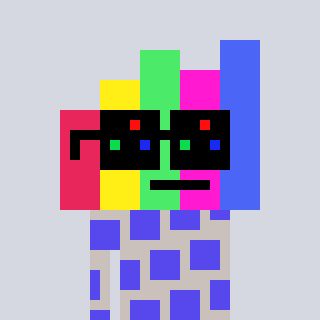
a pixel art character with square black sunglasses, a bar chart-shaped head and a foggrey-colored body on a cool background